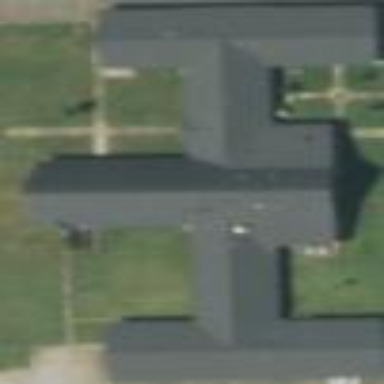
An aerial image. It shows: Building serving as place of worship.